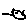
Label: cat